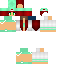
A female human skin with pale skin, wearing brown long hair dressed in a red tshirt and red pants, featuring a closed mouth.